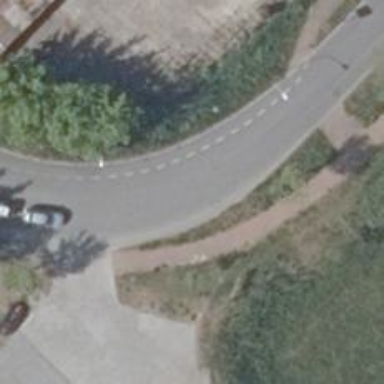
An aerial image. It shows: Primary highway with asphalt surface. There is lane designated for cycling on the left side.